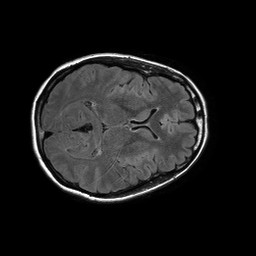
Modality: FLAIR
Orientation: axial
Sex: female
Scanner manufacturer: philips
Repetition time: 11 s
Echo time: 0.125 s